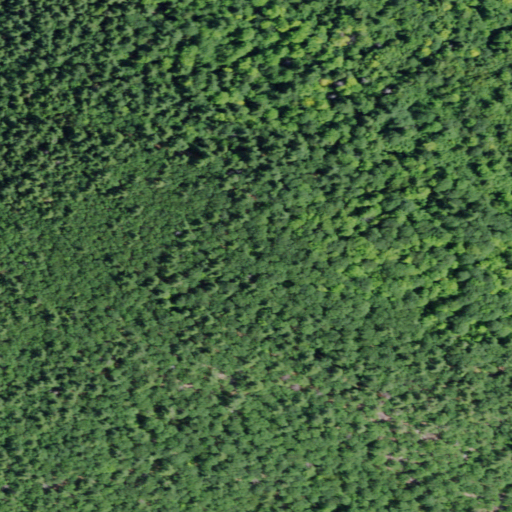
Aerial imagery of mountain in New York named Stockton Mountain containing deciduous forest, evergreen forest, mixed forest, and pasture